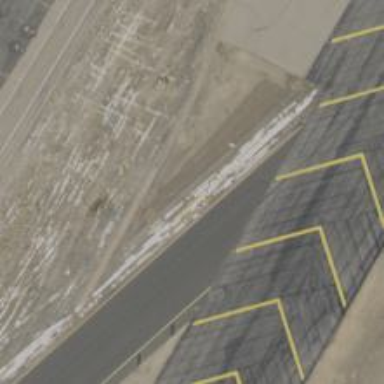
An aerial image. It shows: Image of taxiway at airport.